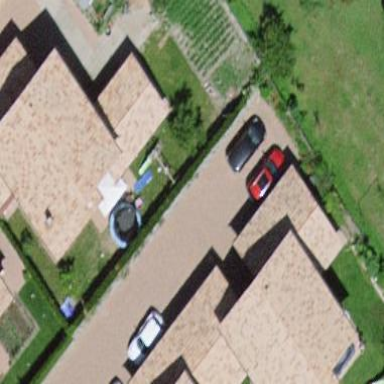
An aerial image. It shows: Semi-detached house.